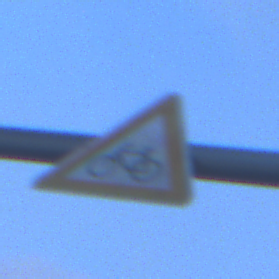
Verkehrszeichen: RadverkehrRechts
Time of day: Dawn
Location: Outdoor (Urban)
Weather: PartlyCloudy
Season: NotSpecified
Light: Natural